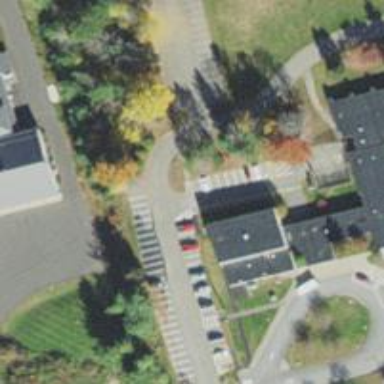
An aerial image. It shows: Footway crossing.